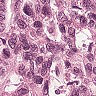
Metastatic tissue present: yes